Interaction volume radius: 10 \u00c5
Interaction volume height: 20 \u00c5
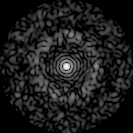
Disorder parameter: 0.8479